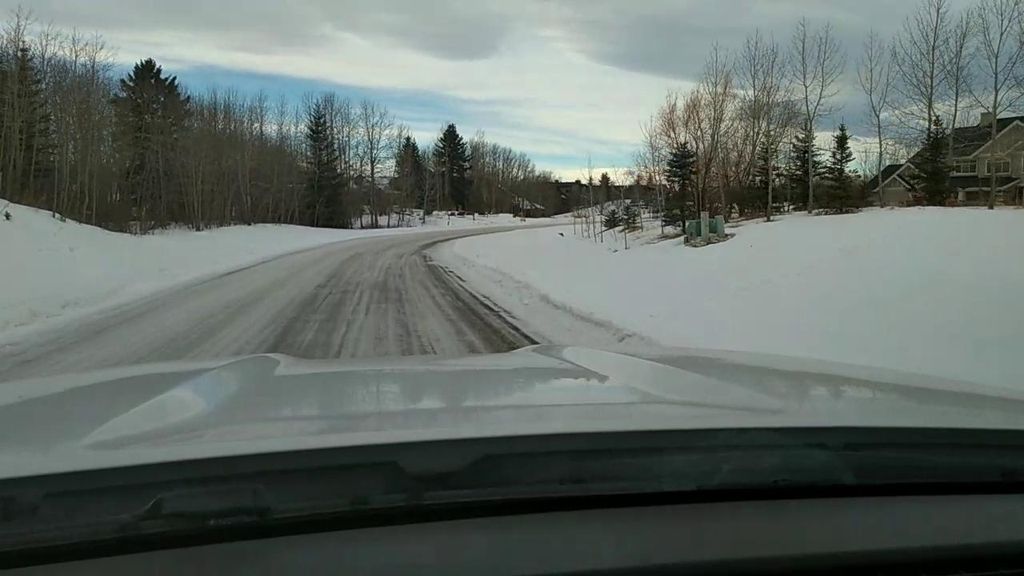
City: calgary